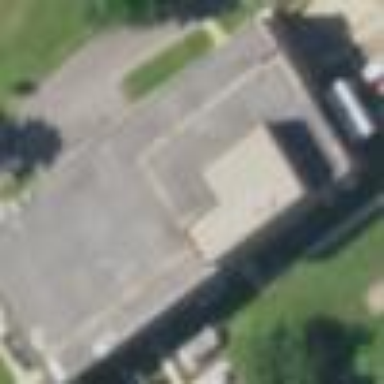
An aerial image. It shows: Commercial building.